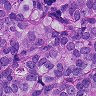
Metastatic tissue present: yes